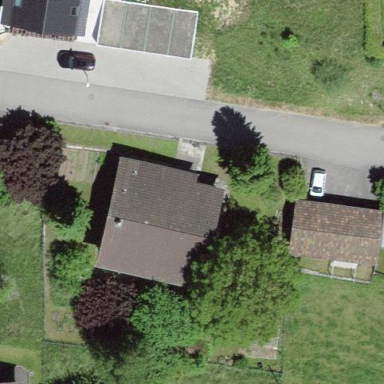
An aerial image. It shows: Residential building.